Question: I want to make photos gallery like one in this photo:

Is there any help how to make it the easiest way
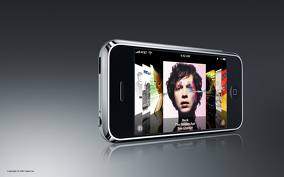
Answer: There is a openflow api written by Alex Fajkowski. Here is link to it: <URL>